Aerial crown-view tile of a tropical tree (Barro Colorado Island, Panama), acquired 20240918:
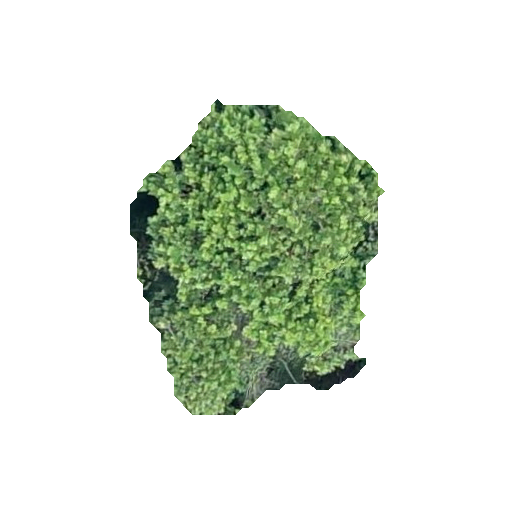
Species: Anacardium excelsum
GBIF accepted scientific name: Anacardium excelsum
Crown area: 90.868 m²